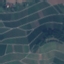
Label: PermanentCrop